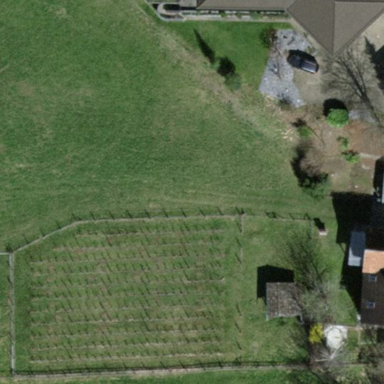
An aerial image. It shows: Vineyard.